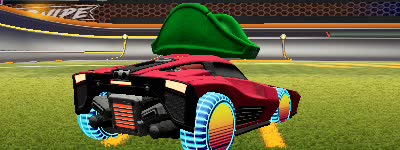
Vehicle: breakout